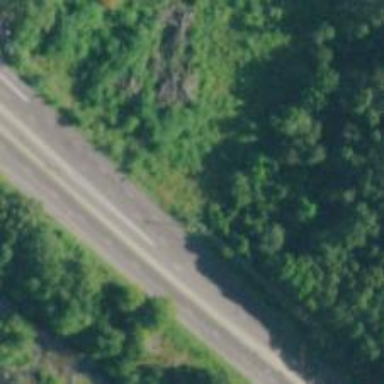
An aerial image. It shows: Asphalt road with primary link designation.